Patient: sex M, age 51
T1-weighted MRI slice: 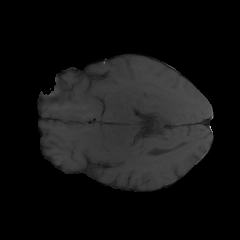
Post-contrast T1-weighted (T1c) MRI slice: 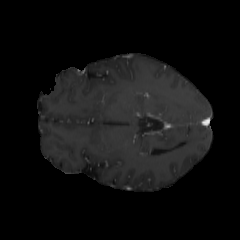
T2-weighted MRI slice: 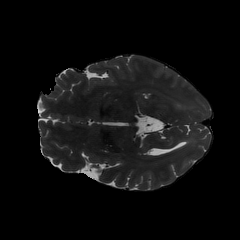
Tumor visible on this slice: no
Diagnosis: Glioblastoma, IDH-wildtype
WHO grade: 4